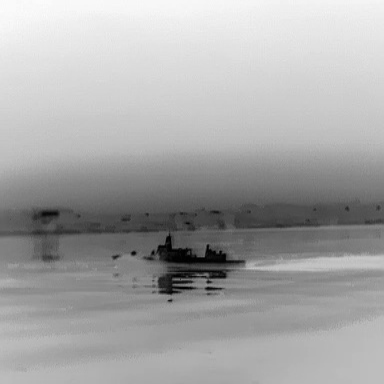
There is a warship in the infrared image.